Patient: sex F, age 46
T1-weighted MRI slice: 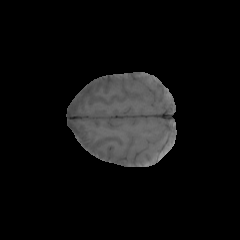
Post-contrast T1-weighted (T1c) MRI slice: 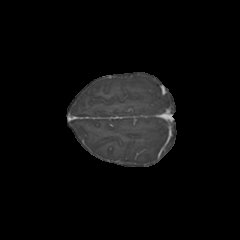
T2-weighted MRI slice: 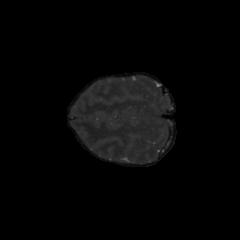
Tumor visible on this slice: no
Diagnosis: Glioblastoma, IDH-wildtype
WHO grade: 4